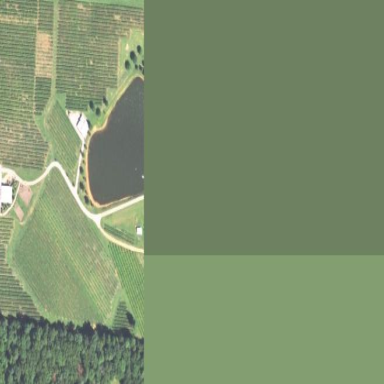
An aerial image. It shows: Winery located within vineyard.